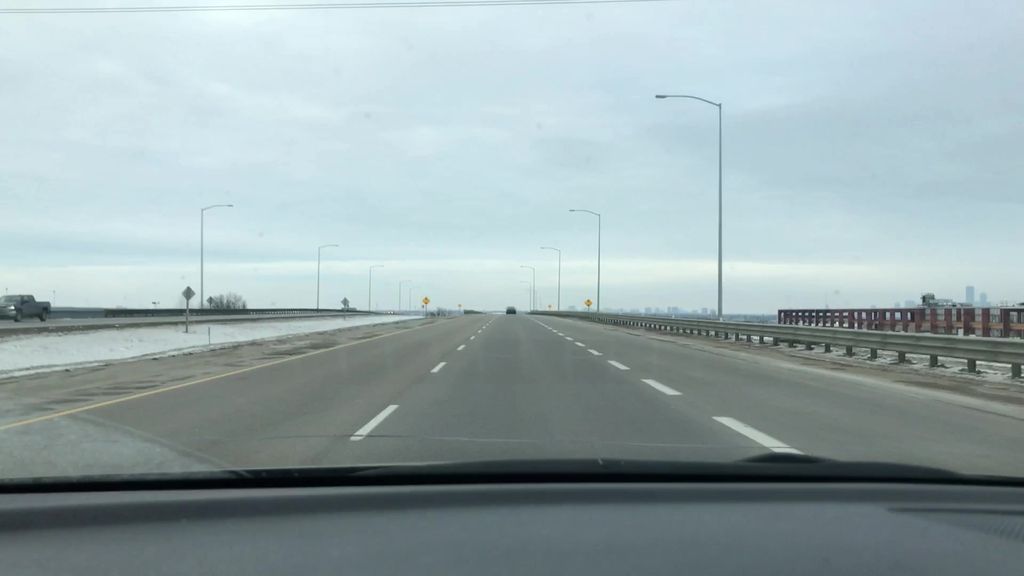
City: edmonton